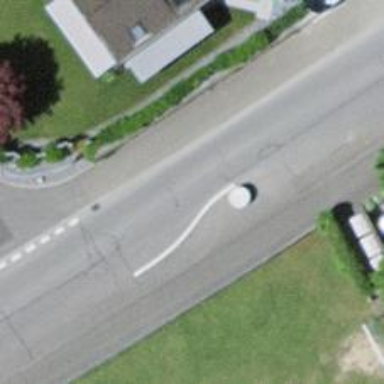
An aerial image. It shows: Traffic calming feature called choker.